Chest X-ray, PA view. Patient: 25 years old, sex M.
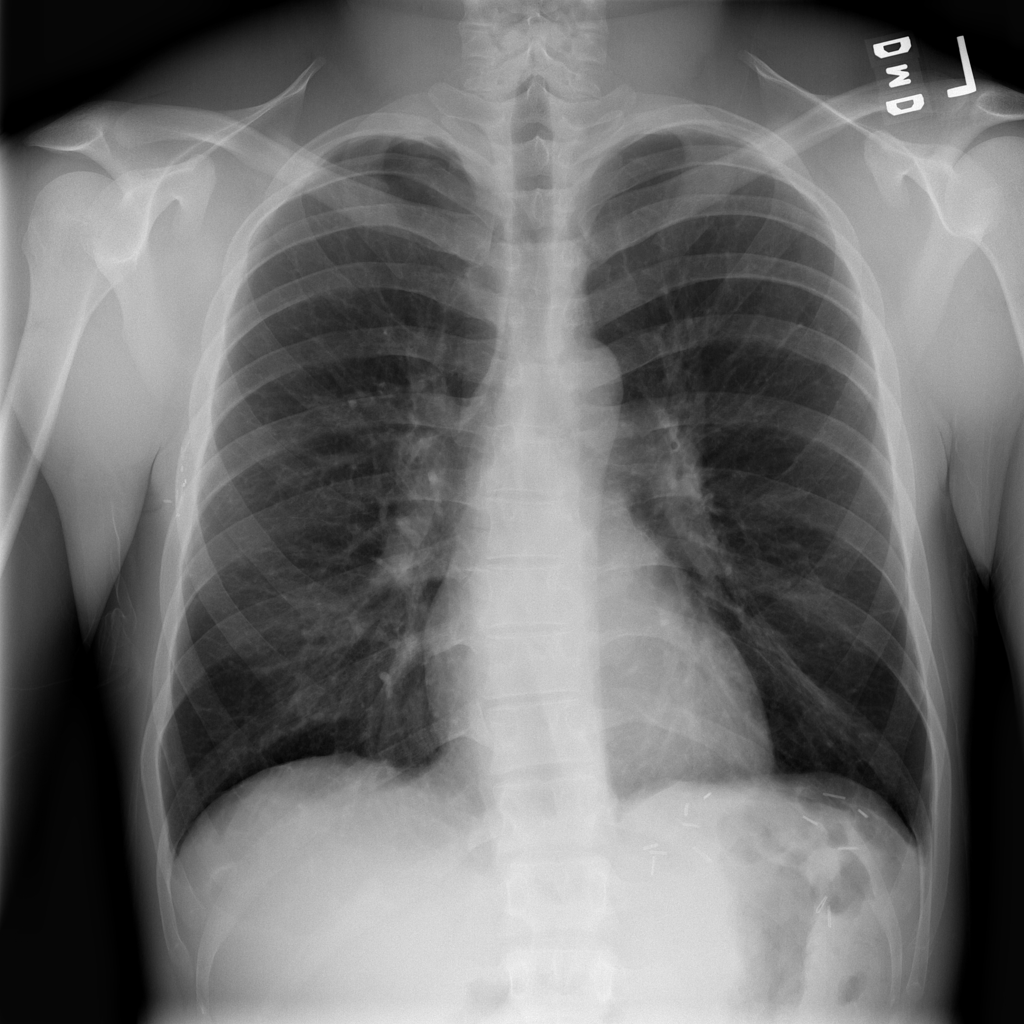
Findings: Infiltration